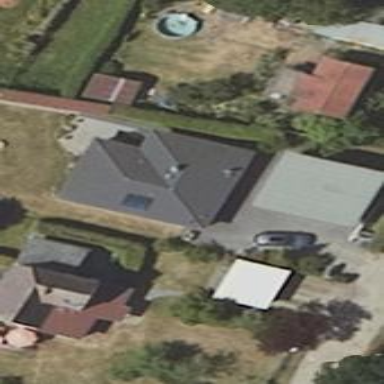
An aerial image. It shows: Simple and straightforward house.